Field crop: maize
Growth stage: 1
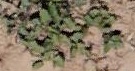
Species: convolvulus